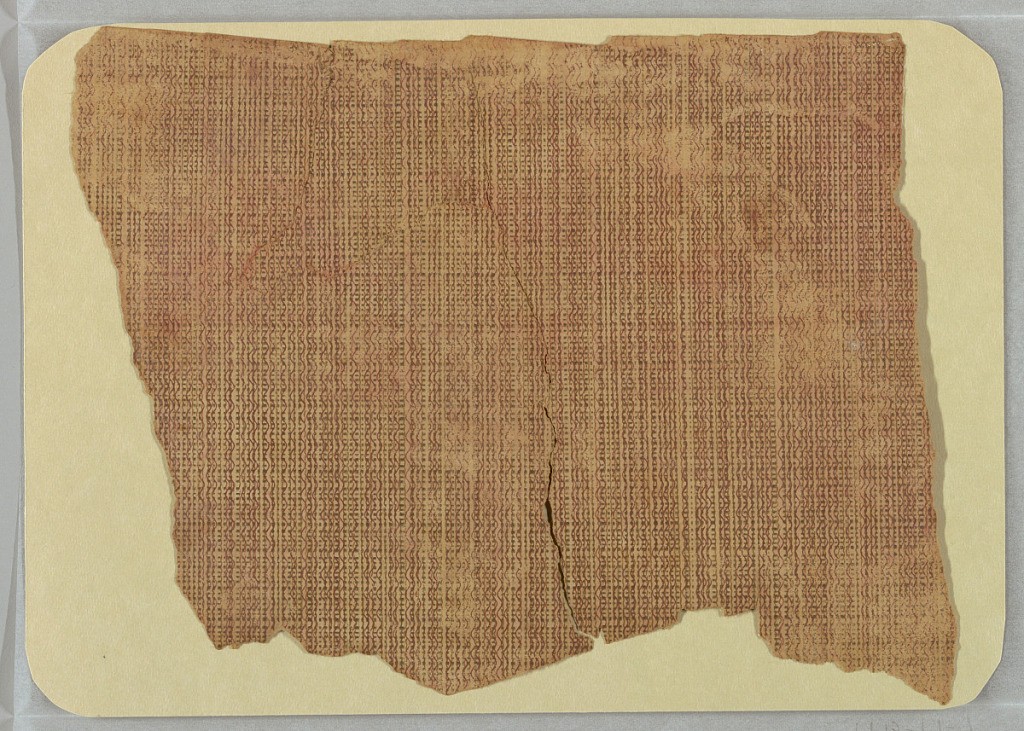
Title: Sidewall
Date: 1850–1900
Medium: Machine-printed
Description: All-over pattern of fine lines simulating a textile weave. Printed in brown and red on tan ground.